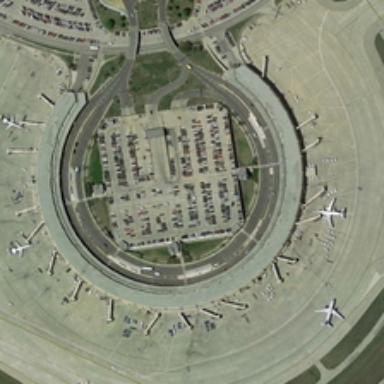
An airport with several planes .